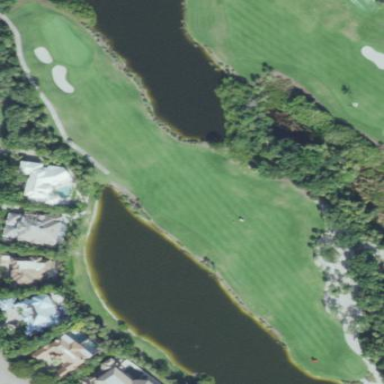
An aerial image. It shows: Area with grass used as rough in golf course.